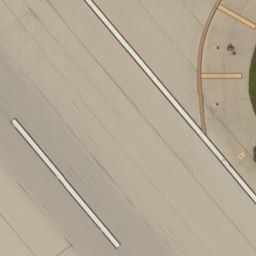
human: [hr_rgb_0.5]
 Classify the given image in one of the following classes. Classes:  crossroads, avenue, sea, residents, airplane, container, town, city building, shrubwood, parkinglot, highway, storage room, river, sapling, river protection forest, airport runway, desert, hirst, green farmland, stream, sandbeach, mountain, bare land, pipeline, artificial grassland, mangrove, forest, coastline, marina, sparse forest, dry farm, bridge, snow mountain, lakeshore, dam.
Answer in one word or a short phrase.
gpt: airport runway